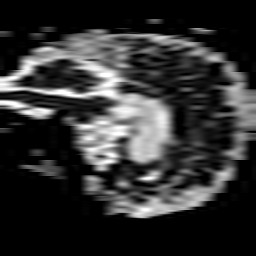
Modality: ADC
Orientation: sagittal
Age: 72
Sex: female
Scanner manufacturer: philips
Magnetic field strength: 3 T
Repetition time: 4.296 s
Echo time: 0.07459 s